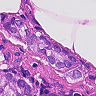
Metastatic tissue present: yes